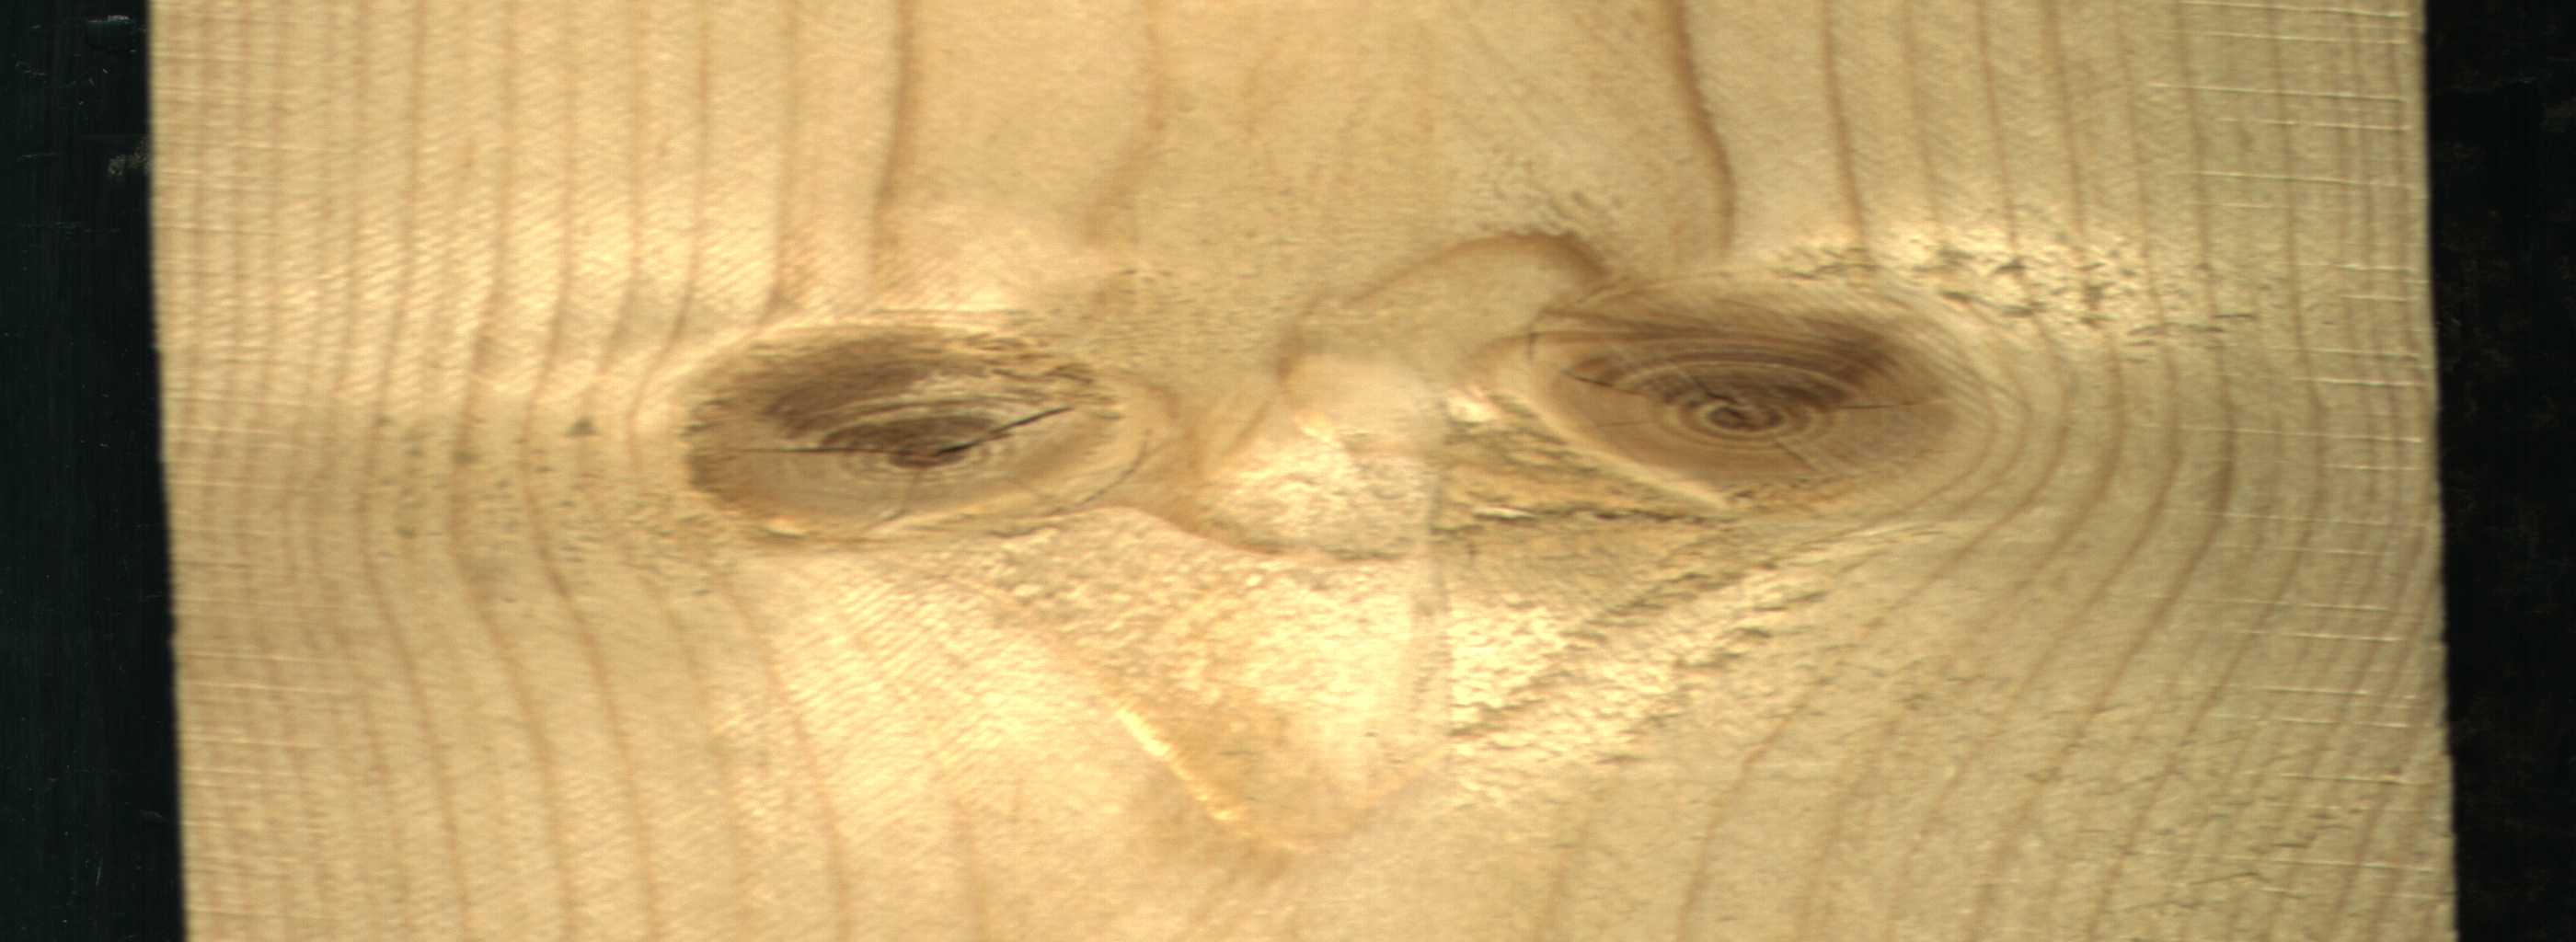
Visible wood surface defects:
knot_with_crack
Live_Knot